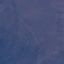
Land use / land cover: HerbaceousVegetation